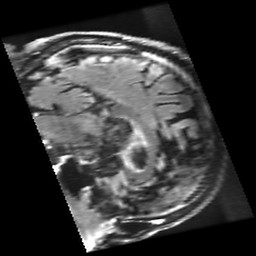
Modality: FLAIR
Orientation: sagittal
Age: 76
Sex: male
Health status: healthy
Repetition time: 12 s
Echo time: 0.09782 s